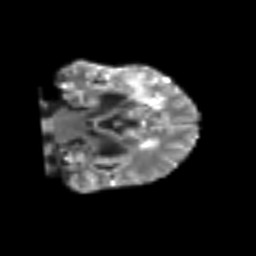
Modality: T2w
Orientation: coronal
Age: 76
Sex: female
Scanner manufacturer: siemens
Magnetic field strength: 3 T
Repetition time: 6.1 s
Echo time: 0.101 s